Lunar surface albedo tile
Center latitude: 34.051
Center longitude: 10.616
Resolution (meters per pixel, mean): 156.83
Tile area (km^2): 25463.54
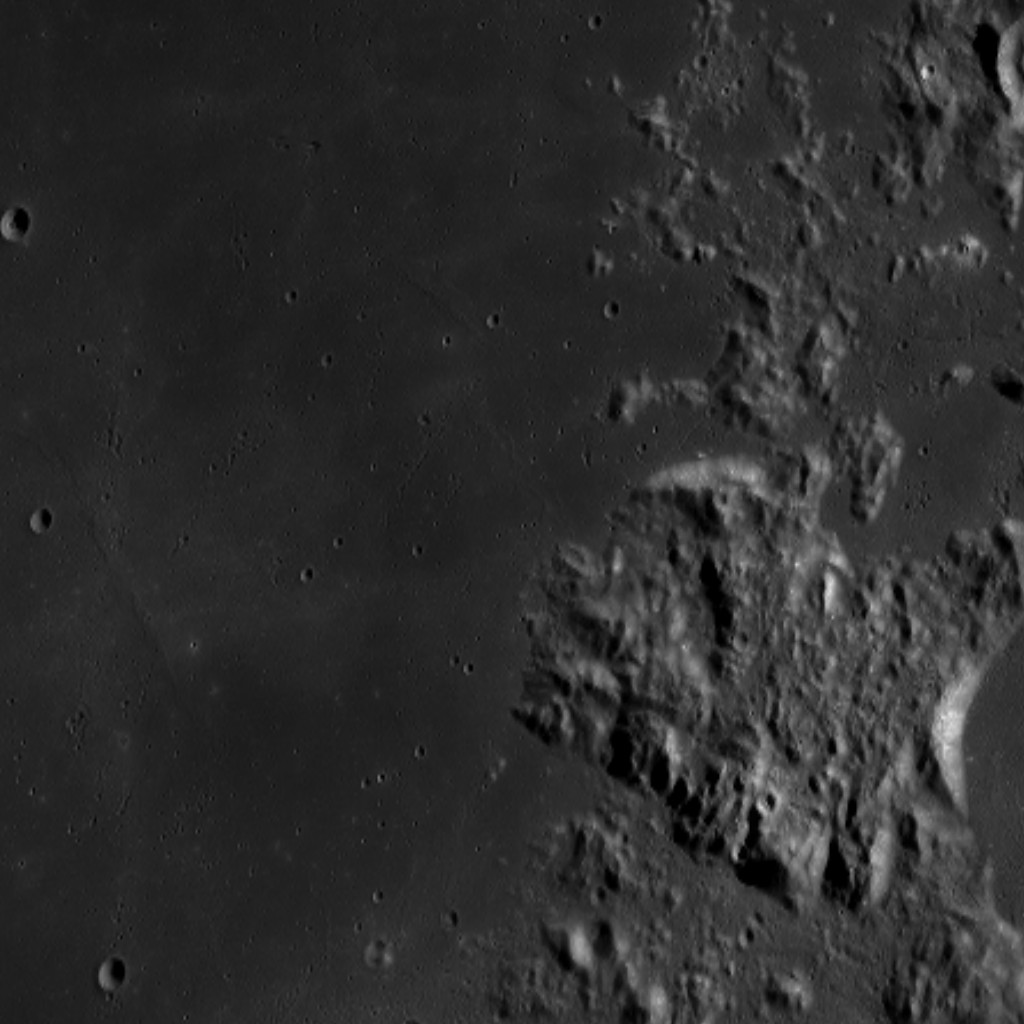